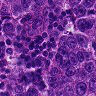
Metastatic tissue present: yes